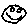
Label: smiley face